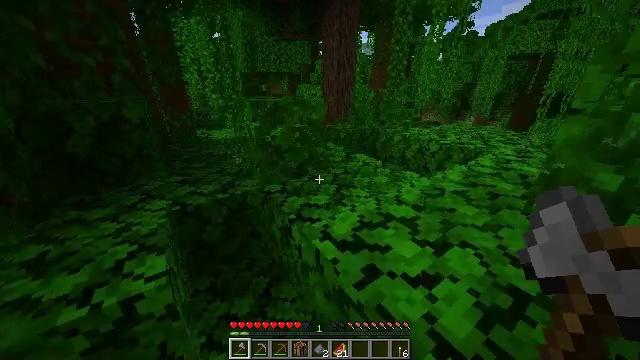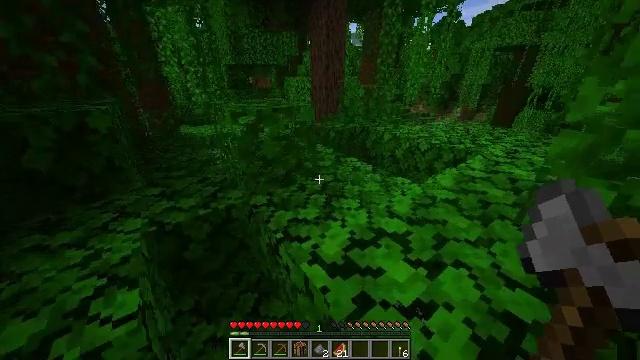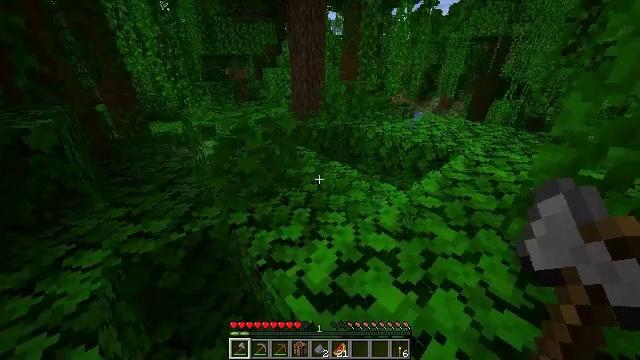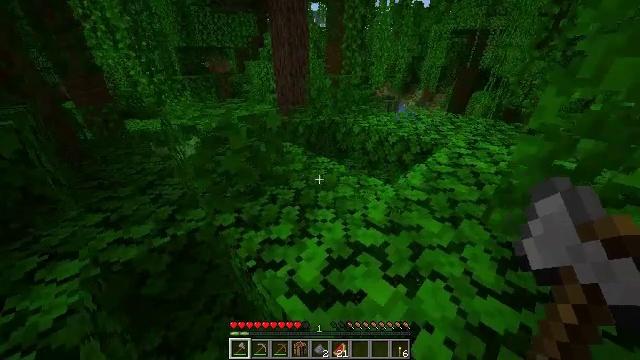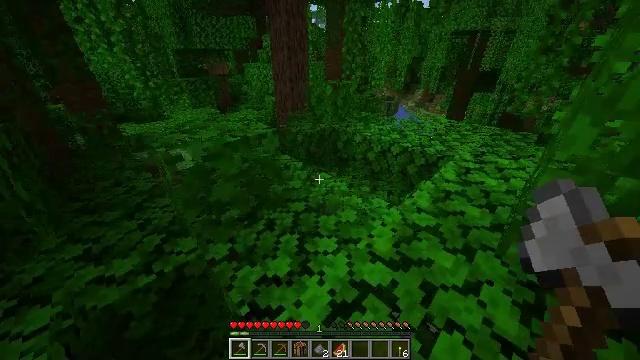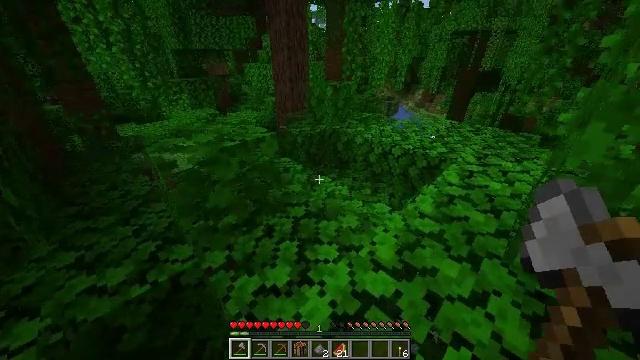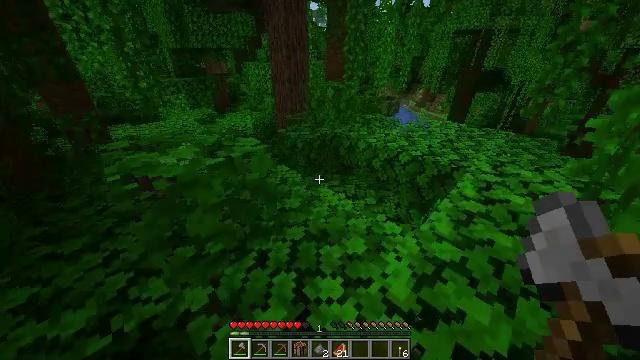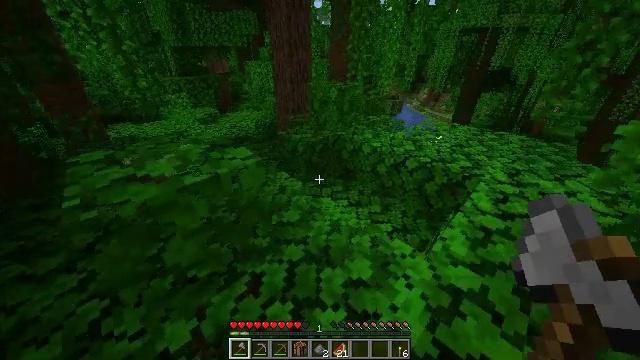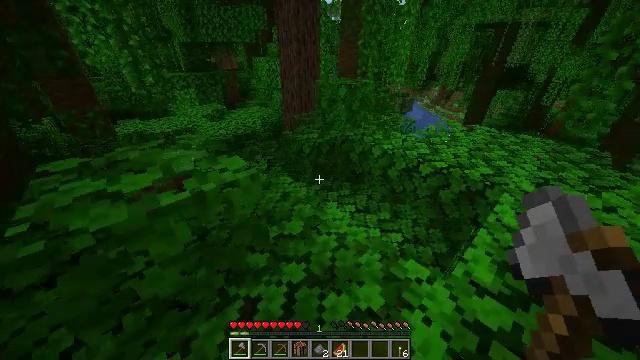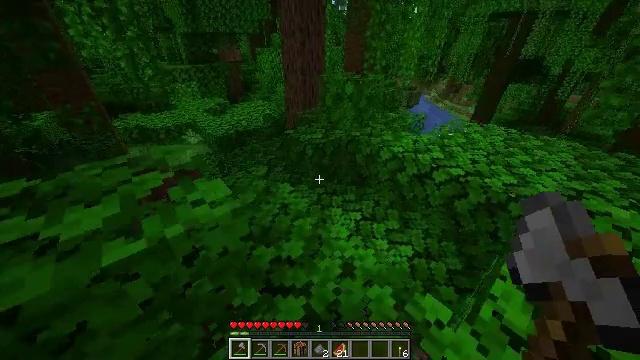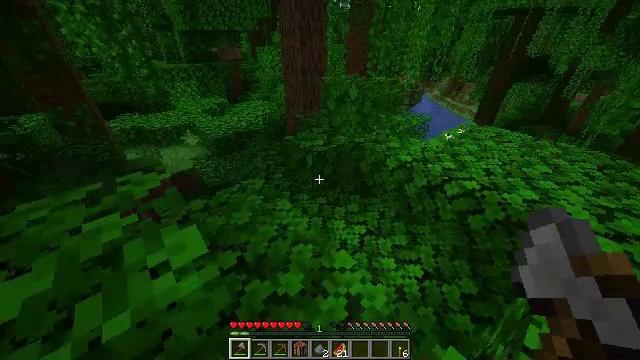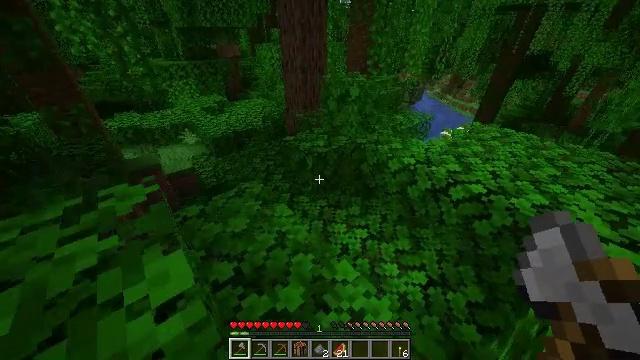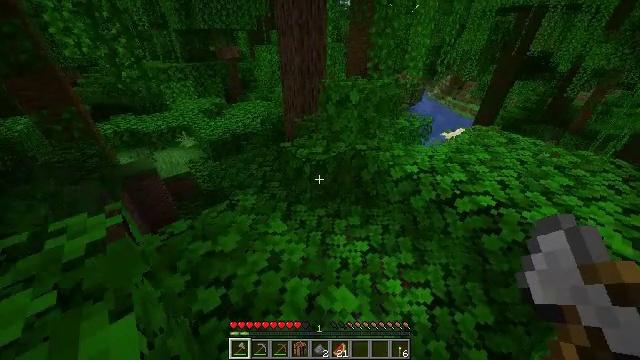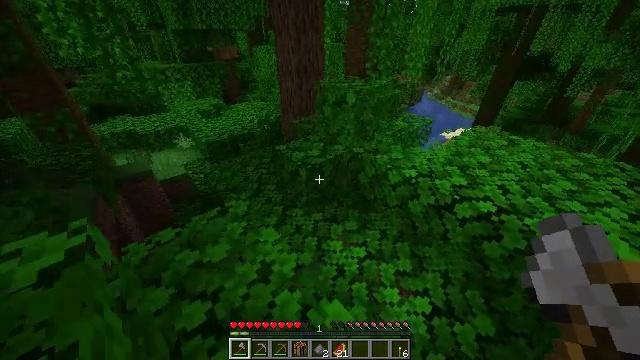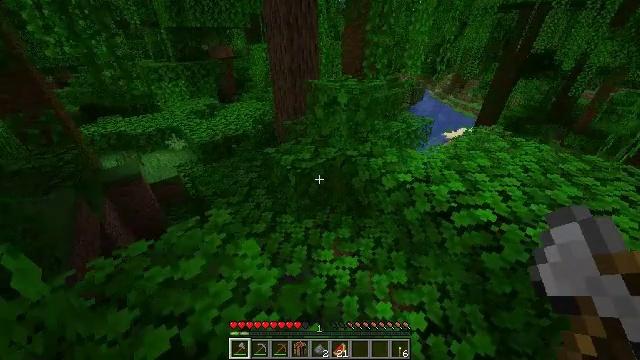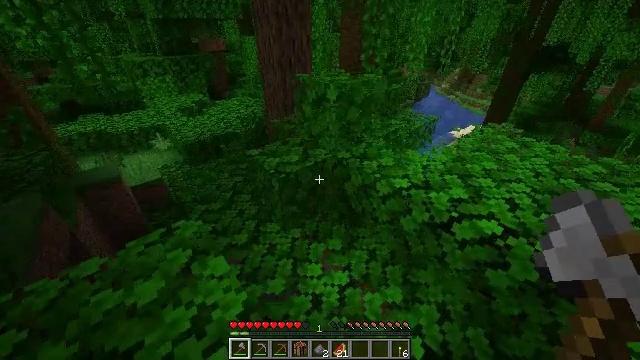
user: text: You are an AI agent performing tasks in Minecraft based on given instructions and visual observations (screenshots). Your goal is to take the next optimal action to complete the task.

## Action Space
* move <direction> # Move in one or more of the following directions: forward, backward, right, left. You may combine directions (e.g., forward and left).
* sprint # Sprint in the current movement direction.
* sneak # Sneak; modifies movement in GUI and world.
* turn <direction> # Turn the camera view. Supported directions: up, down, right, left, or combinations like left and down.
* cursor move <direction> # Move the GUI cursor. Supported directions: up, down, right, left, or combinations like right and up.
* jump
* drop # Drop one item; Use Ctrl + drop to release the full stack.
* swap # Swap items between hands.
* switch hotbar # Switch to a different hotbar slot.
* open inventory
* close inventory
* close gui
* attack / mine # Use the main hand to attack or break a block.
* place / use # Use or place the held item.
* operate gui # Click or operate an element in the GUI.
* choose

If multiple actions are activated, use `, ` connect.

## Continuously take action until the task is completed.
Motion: motion action
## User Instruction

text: Mine the grass in the plains.
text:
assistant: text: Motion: move forward, sprint, turn right and down, jump
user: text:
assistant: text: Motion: move forward, sprint, turn right and down, jump
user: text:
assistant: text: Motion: move forward, sprint, turn right and down, jump
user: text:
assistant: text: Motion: move forward, sprint, jump
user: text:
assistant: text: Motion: move forward, sprint
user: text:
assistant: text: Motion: move forward, sprint
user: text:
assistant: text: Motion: move forward, sprint
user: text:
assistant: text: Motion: move forward, sprint, turn left
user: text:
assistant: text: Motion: move forward, sprint, turn left and down
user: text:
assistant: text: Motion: move forward, sprint
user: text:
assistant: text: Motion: move forward, sprint
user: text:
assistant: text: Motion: move forward, sprint
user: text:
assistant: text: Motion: move forward and move right, sprint
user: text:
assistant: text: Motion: move forward and move right, sprint
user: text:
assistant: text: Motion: move forward and move right, sprint
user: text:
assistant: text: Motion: move forward and move left, sprint, turn left
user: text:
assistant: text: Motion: move forward and move left, sprint, turn left and down
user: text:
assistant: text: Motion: move forward and move left, sprint, turn left and down
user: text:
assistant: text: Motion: move forward and move left, sprint, turn left and down
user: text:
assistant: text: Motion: move forward and move left, sprint, turn left
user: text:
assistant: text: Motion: move forward and move left, sprint, turn left and down
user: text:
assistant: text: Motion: move forward and move left, sprint, turn left
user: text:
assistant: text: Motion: move forward, sprint
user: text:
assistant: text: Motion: move forward, sprint
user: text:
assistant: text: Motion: move forward, sprint
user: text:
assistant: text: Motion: move forward
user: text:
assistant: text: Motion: no_op
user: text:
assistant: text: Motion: turn left and down
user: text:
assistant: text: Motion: turn down
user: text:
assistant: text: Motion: turn down